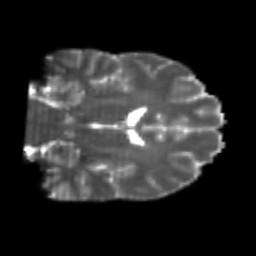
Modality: T2w
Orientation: coronal
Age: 25
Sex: male
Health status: healthy
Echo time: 0.074 s